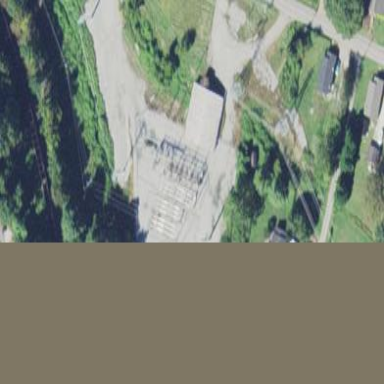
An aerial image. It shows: Distribution level power substation surrounded by fence.